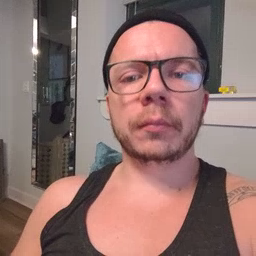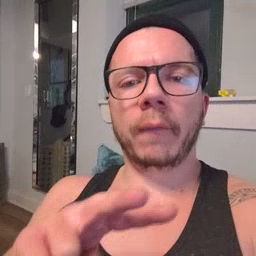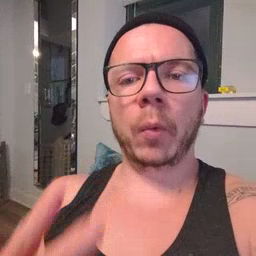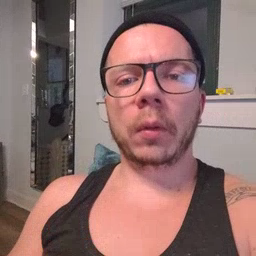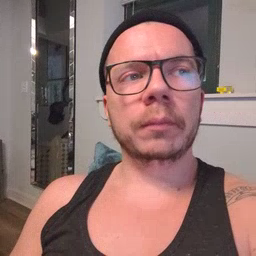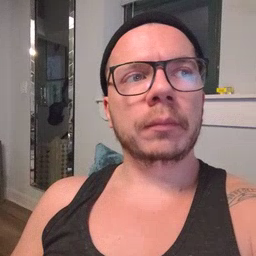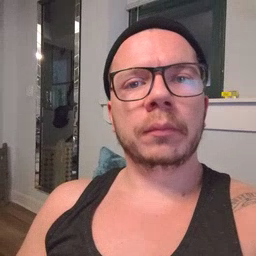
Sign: fall